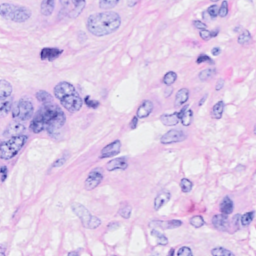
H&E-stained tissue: Breast